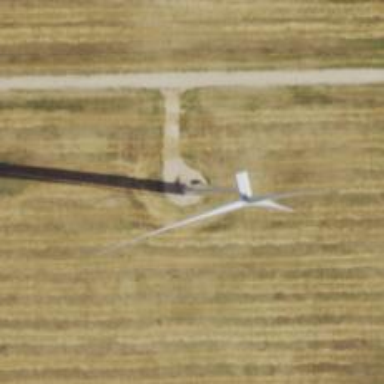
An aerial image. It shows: Wind generator powered by horizontal-axis wind turbine.